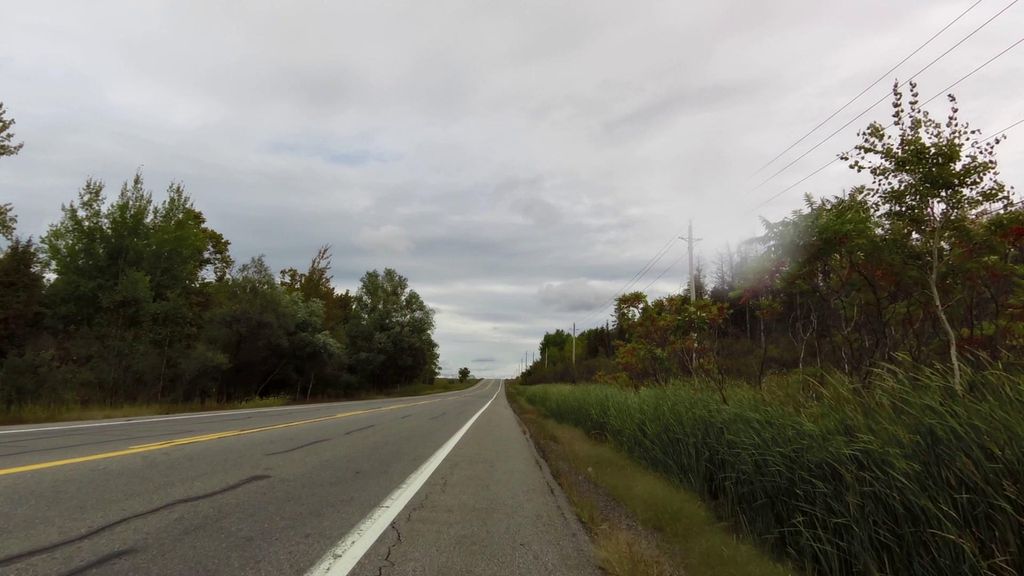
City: ottawa-gatineau